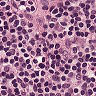
Metastatic tissue present: no